Question: I am using jqgrid, and added one subgrid inside it, which looks like as below,

As you can see,
Rows with columns having 11 and 13 are main grid rows
And every row has subgrid having interest,
The Add Record element shows Add Pop up for Subgrid
Here is the code for subgrid looks like,
'''
subGridRowExpanded: function(subgrid_id, row_id) {
var subgrid_table_id, pager_id;
subgrid_table_id = subgrid_id+"_t";
pager_id = "p_"+subgrid_table_id;
$("#"+subgrid_id).html("<table id='"+subgrid_table_id+"' class='scroll'></table><div id='"+pager_id+"' class='scroll'></div>");
jQuery("#"+subgrid_table_id).jqGrid({
url:"shops?q=2&ShopID="+row_id,
datatype: "xml",
colNames: ['Interest'],
colModel: [
//{name:"Id",index:"ShopID",width:80,editable:false,editoptions:{readonly:false,size:40}}, //Shop ID not required
{name:"id",index:"id",editable:true,edittype:"select",editoptions:{dataUrl:'shops?q=3&ShopID='+row_id},editrules:{required:true}}
],
rowNum:10,
pager: pager_id,
width: '100%',
height: '100%',
scrollOffset: 0,
sortname: 'num',
sortorder: "asc",
height: '100%',
editurl:'shops?q=5&ShopID='+row_id
});
jQuery("#"+subgrid_table_id).jqGrid('navGrid',"#"+pager_id,{edit:false,add:true,del:true})
},
subGridRowColapsed: function(subgrid_id, row_id) {
// this function is called before removing the data
//var subgrid_table_id;
//subgrid_table_id = subgrid_id+"_t";
//jQuery("#"+subgrid_table_id).remove();
}
'''
Problem is , when there are more than one element in subgrid, i can select that (I use latest version of Chrome) but when there is only single element in subgrid surprisingly I can select it ( if you notice the color difference please see subgrid element 'Gifts' -selected below row 13 ) and once select that 'Gifts' can be deleted.
In firefox and IE , only first row gets selected from subgrid
Is there something wrong in the code ? why can't i select single element when there are more than one elements in subgrid ?
Appreciate your time, thanks
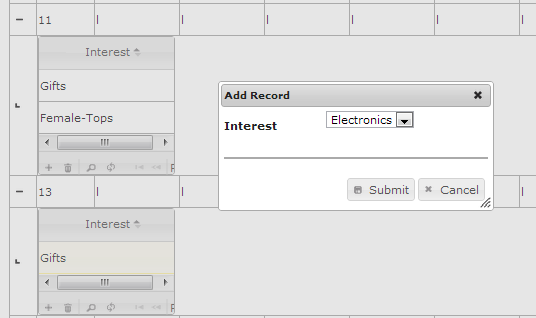
Answer: I suppose that you have problem with id duplicates. HTML don't allow to use 'id' attributes on the same HTML pages with the same values. The values of all 'id' attributes . I recommend you to verify that you have the problem by usage of Developer Tools of Chrome/IE or using Firebug. You need just examine the 'id' attributes which you have now on '<tr>' elements of grid and subgrids.
On the other side (all '<tr>' elements) of jqGrid become an 'id' attribute assigned. Typically you have to fill 'id' in the server side in the response of 'url'. The problem is that one use typically the values from 'id' from the database, but you have typically unique 'id' only of the database and not over all tables on the database. So you can easy have the scenario where multiple jqGrids (or grid with subrird) get rows with id duplicates.
The most easy way to fix the problem is to use 'idPrefix' option which was introduced in jqGrid after <URL>.